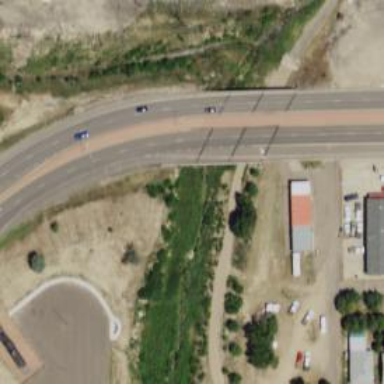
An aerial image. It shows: Trunk highway bridge with asphalt surface. It is expressway with grade1 tracktype.